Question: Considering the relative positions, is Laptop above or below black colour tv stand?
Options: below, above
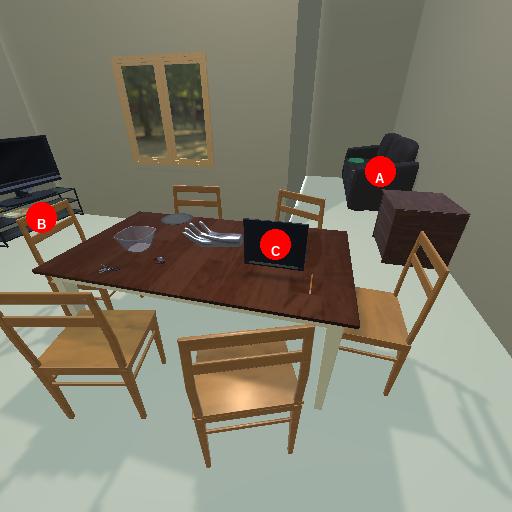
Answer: below